Field crop: maize
Growth stage: 2
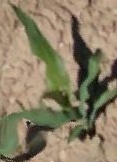
Species: maize